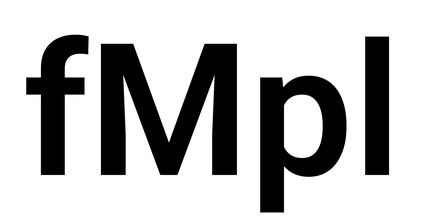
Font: Roboto_SemiBold